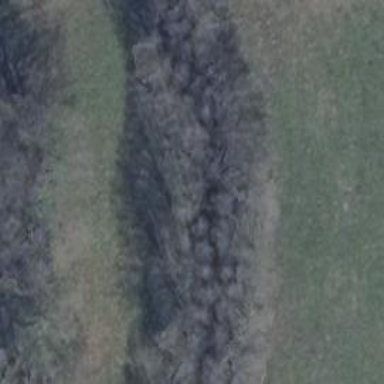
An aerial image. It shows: Row of trees in natural setting.